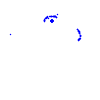
Particle: proton